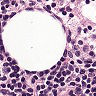
Metastatic tissue present: no